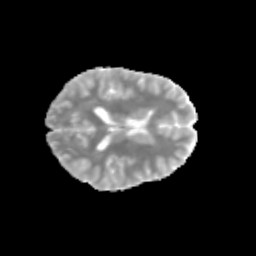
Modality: MD
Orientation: axial
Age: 14
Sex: female
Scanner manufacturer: siemens
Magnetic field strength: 3 T
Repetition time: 3.8 s
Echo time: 0.07 s